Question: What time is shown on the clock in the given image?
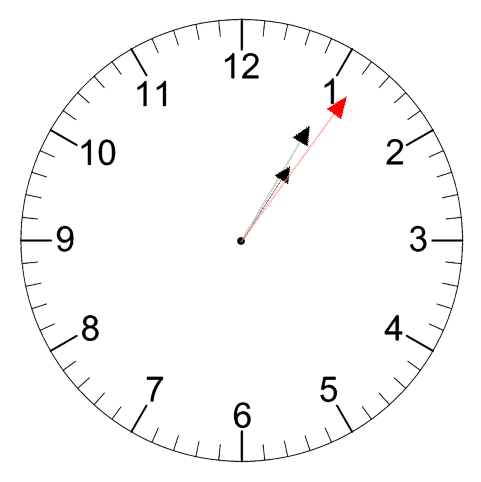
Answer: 01:05:06